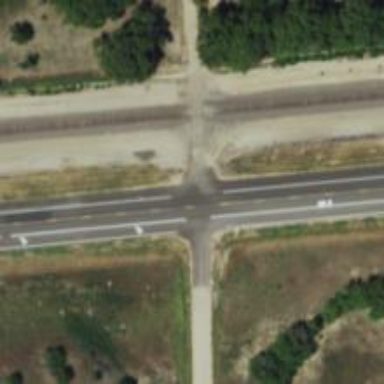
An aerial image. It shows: Trunk highway with asphalt surface and grade 1 track type.